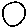
Label: circle